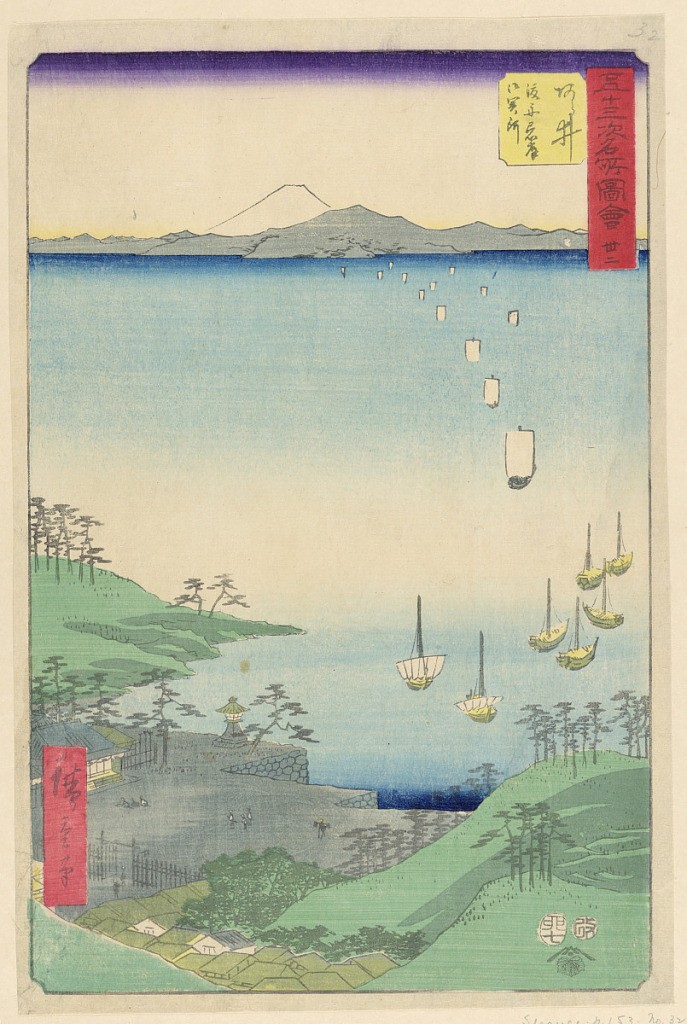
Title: Arai from the series 53 Stations of Tokaido
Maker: Ando Hiroshige, Japanese, 1797–1858
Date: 1797-1858
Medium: Woodblock print in colored ink on paper
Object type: Print
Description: A quiet landscape looking out onto the ocean shows ships sailing off into the horizon. Below are tiny figures in groups of two or three. The yellow rooftops of the town are nestled into the mountainside.